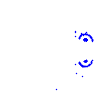
Particle: kaon